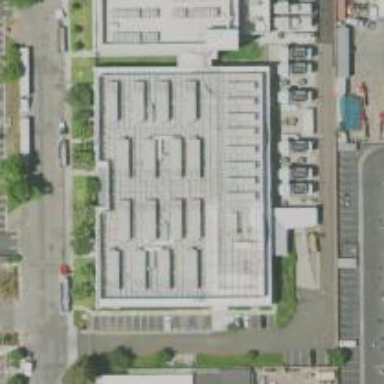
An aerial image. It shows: Data center building.